九年级 · 度量几何学
(本题3分)(2021:浙江$cdot$温州市第二中学二模)如图,以点$O$为位似中心,将$triangleOAB$放大后得到$triangleOCD,OA=2,OC=5$,则$frac{AB}{CD}=$
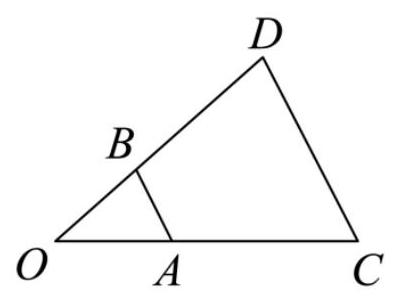
答案: $frac{2}{5}$
解析: 【分析】根据位似的性质:位似图形的对应线段的比等于相似比求解即可.【详解】解:$because$以点$O$为位似中心,$triangleOAB$放大后得到$triangleOCD$,$thereforefrac{AB}{CD}=frac{OA}{OC}=frac{2}{5}$.故答案为:$frac{2}{5}$.【点睛】本题考查了位似图形,解题的关键在于能够熟练掌握位似图形的性质.